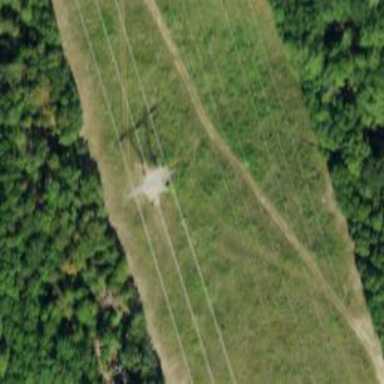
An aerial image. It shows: Lattice structure tower used for power distribution.